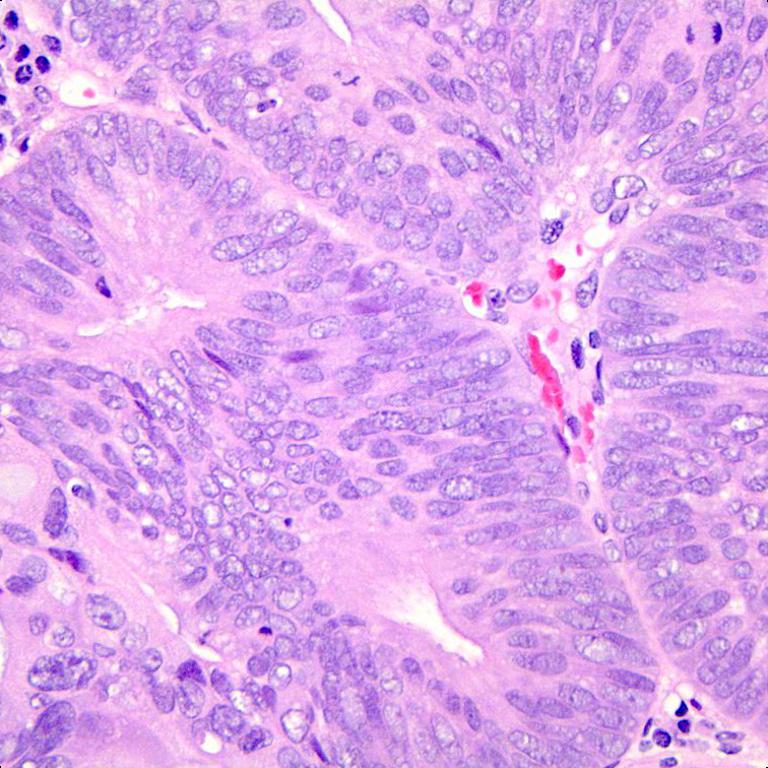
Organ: colon
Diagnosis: adenocarcinomas